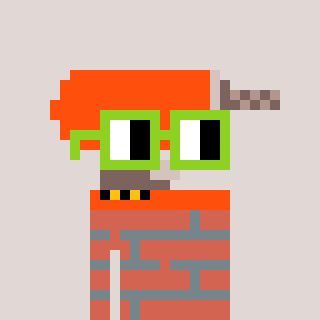
a pixel art character with square light green glasses, a drill-shaped head and a peachy-colored body on a warm background